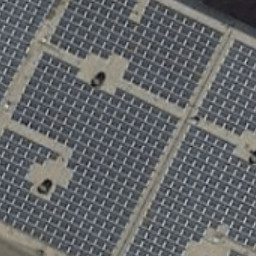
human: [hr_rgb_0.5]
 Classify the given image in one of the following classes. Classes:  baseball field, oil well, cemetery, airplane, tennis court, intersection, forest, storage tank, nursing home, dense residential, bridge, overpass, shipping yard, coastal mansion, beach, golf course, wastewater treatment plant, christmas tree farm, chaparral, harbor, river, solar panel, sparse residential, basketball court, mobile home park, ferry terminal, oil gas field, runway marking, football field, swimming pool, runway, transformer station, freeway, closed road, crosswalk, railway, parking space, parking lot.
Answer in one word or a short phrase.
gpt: solar panel